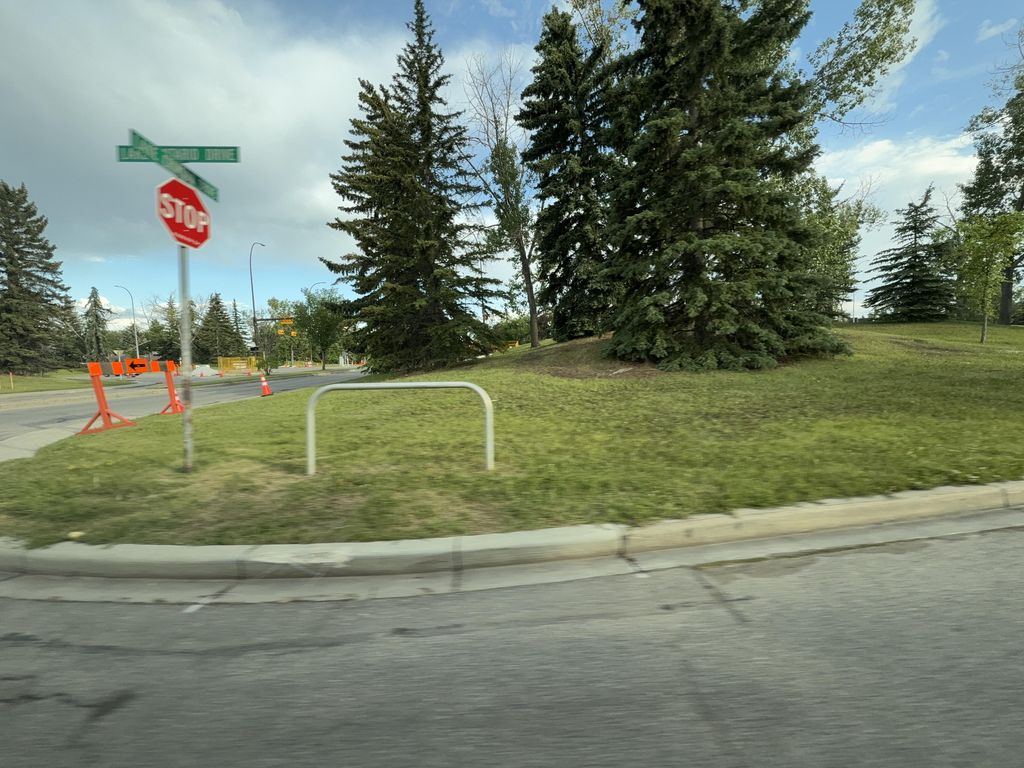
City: calgary